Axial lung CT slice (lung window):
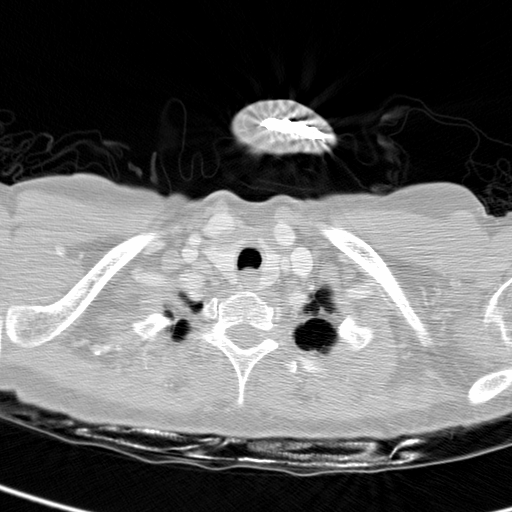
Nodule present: no